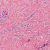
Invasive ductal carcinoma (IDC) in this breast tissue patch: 0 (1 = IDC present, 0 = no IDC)